Question: I followed the guide here: <URL>
I put in the following XML comments:
'''
/// <summary>
/// Add new student
/// </summary>
/// <param name="student">Student Model</param>
/// <remarks>Insert new student</remarks>
/// <response code="400">Bad request</response>
/// <response code="500">Internal Server Error</response>
'''
Why do I not get any descriptions? The response codes don't show up either.

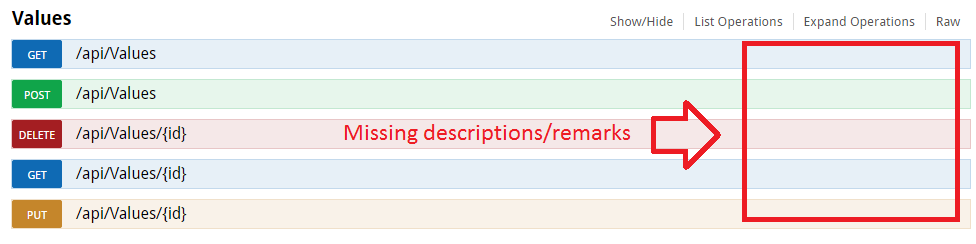
Answer: Enable XML documentation for your subproject (from project properties / build) like you have for your Web API project. Except this time, route it directly to XmlDocument.xml so that it gets generated in your project's root folder.